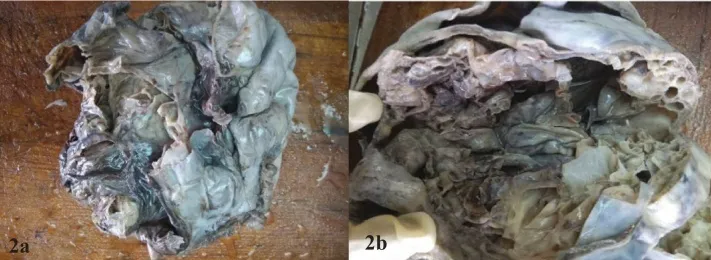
Grey white to grey brown solid and cystic mass with multiloculated cystic cavities being filled with mucoid material and serous fluid.
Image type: medical_photograph (other_medical_photograph)